Field crop: maize
Growth stage: 1
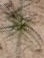
Species: salsola